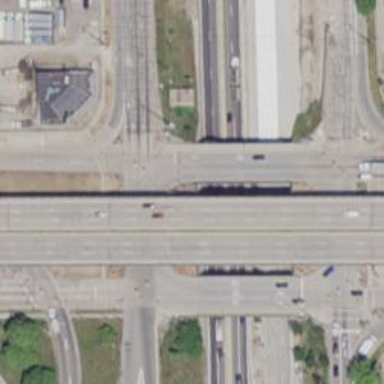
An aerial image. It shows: Trunk highway with bridge.